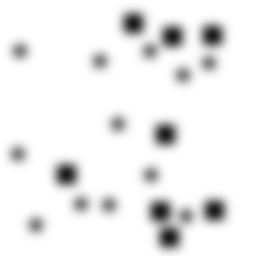
Squares: 8
Triangles: 0
Stars: 12
Total shapes: 20